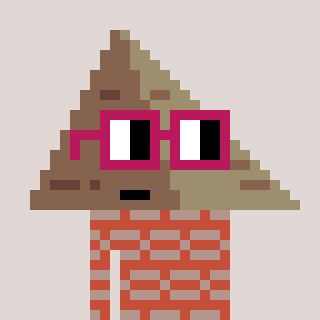
a pixel art character with square dark red glasses, a pyramid-shaped head and a rust-colored body on a warm background